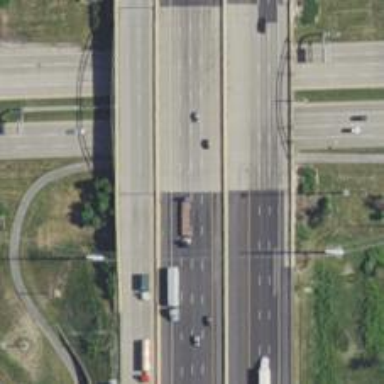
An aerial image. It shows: Motorway bridge with asphalt surface.